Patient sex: F
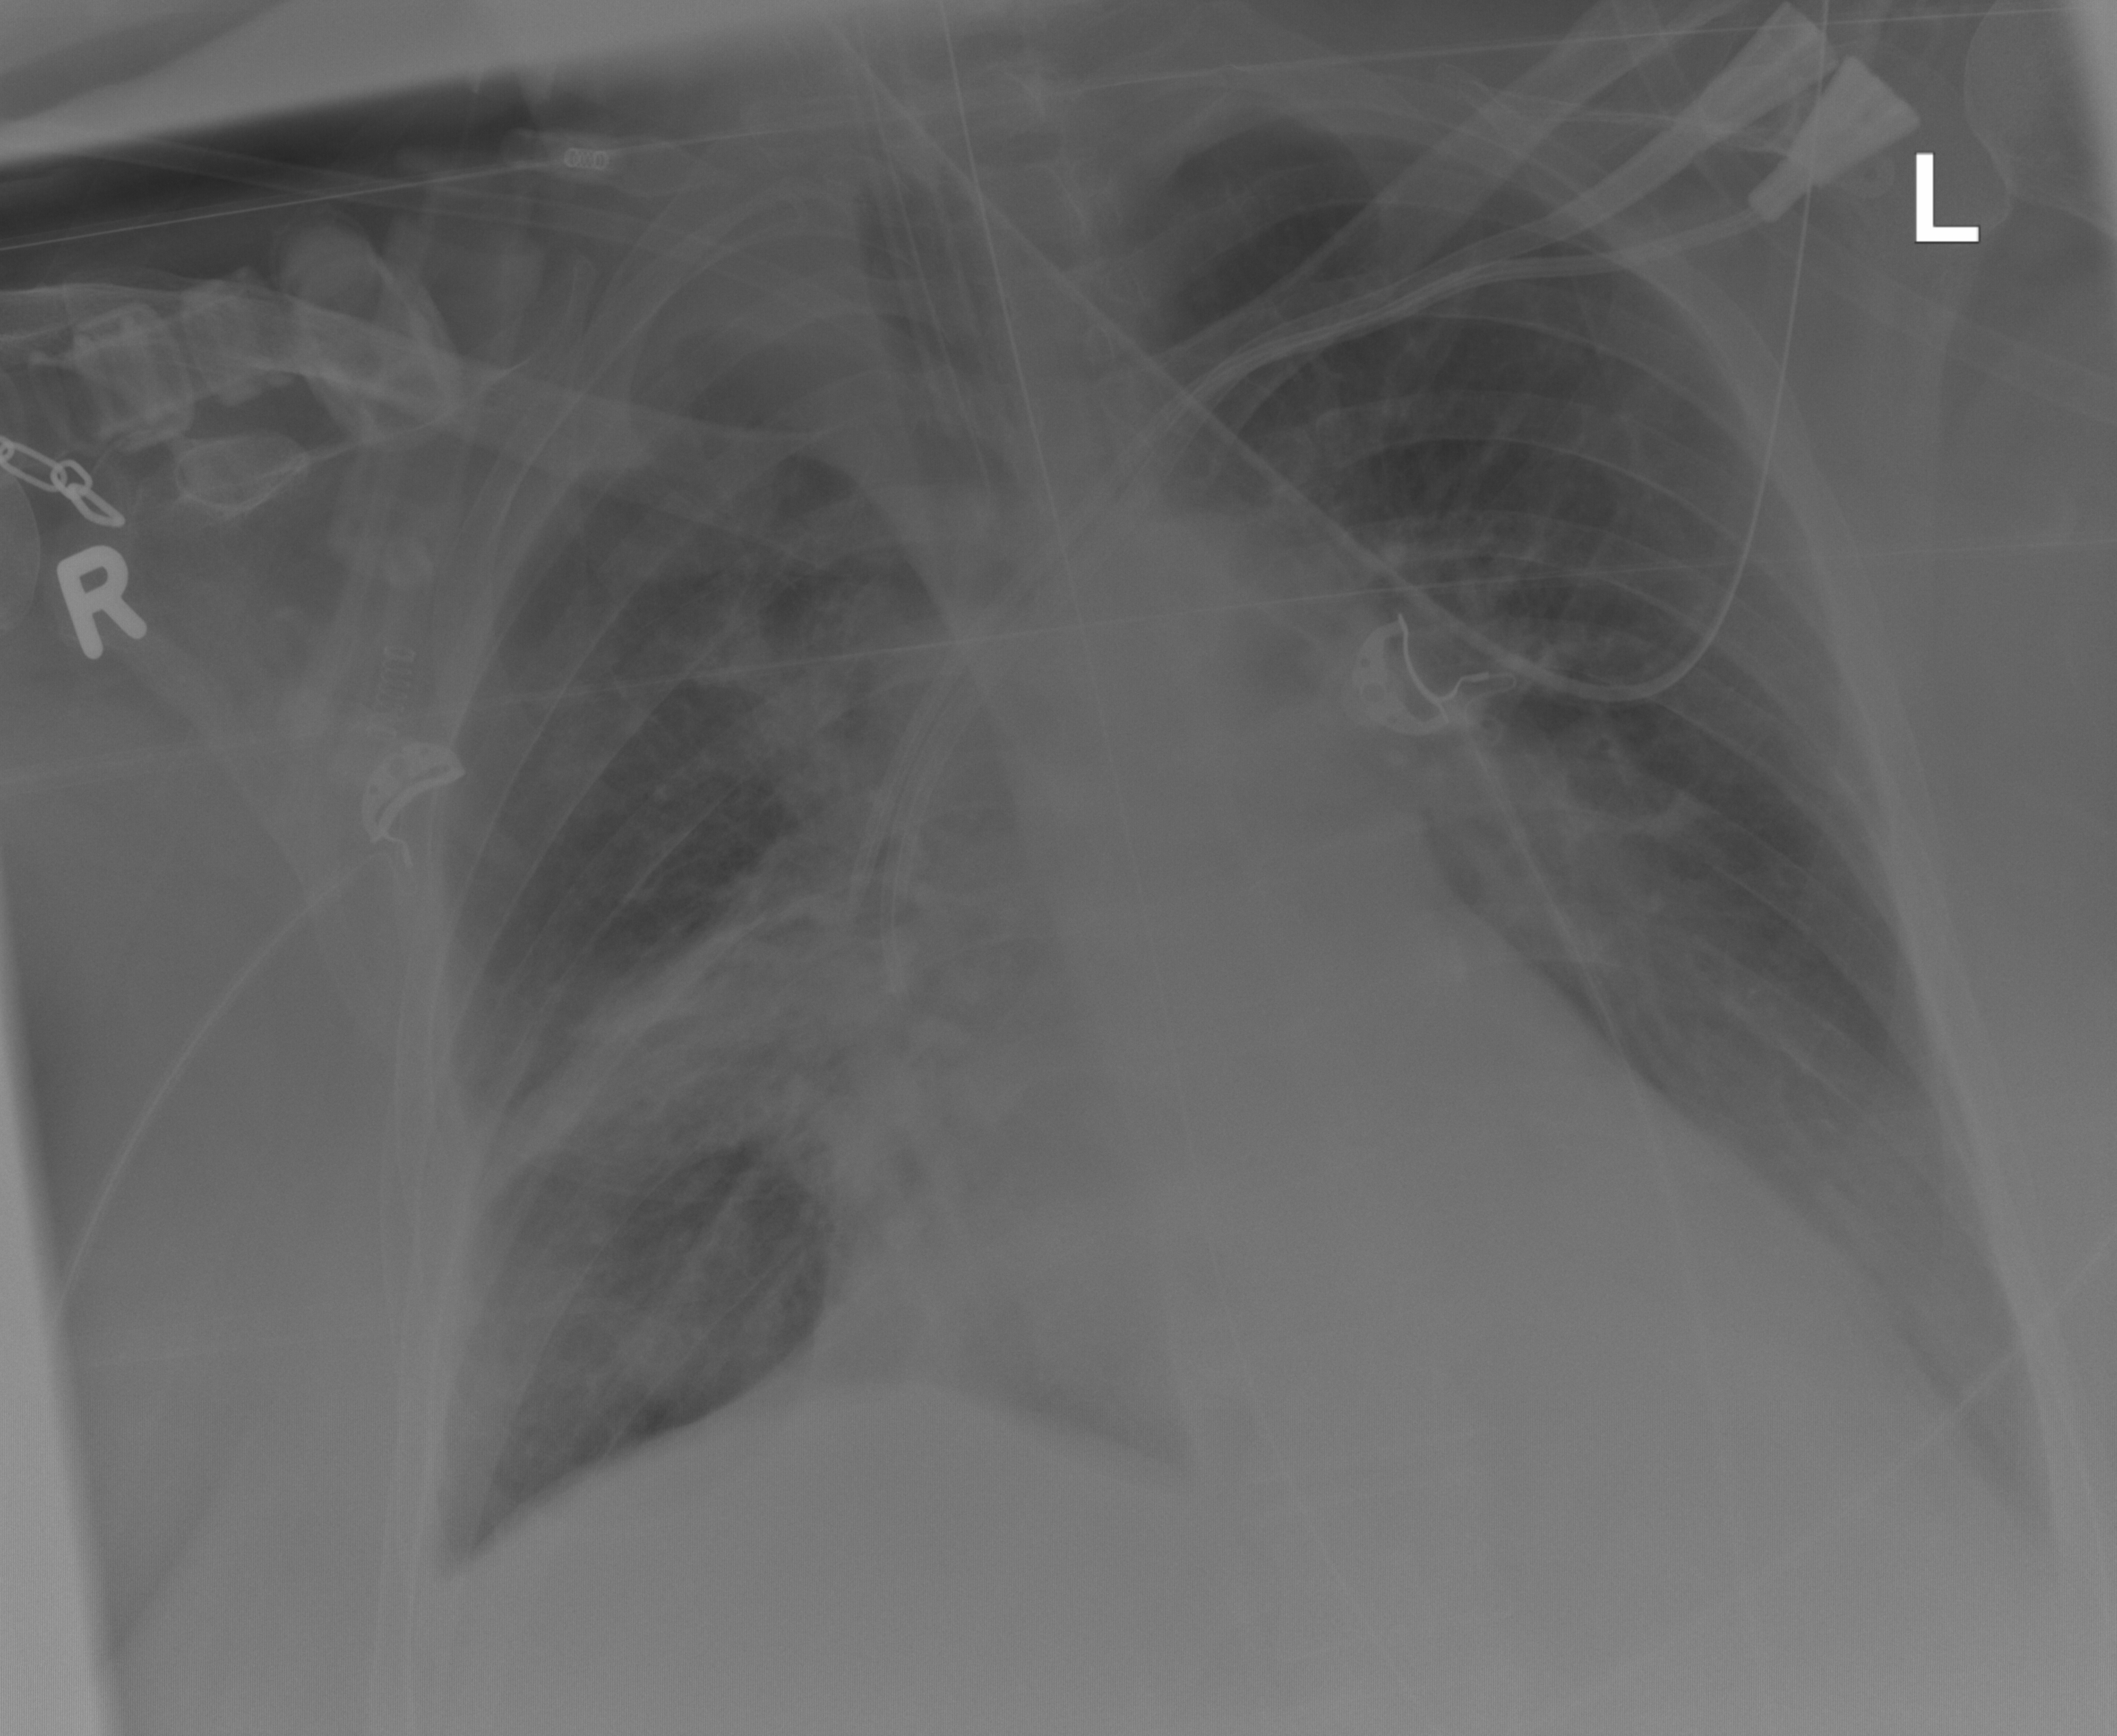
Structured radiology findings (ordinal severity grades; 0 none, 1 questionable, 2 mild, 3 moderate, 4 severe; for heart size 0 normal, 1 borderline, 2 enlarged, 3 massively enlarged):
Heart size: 0
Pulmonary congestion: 0
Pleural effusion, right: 2
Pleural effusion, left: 0
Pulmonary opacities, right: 0
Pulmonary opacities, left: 0
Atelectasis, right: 2
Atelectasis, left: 0